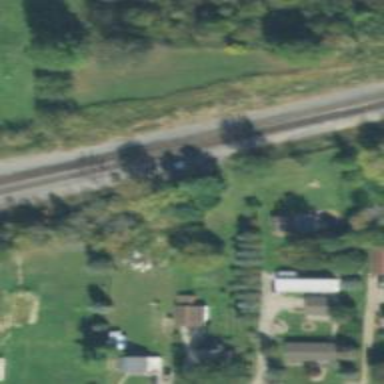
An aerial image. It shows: Outdoor signal box located at the railway.